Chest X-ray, AP view. Patient: 29 years old, sex F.
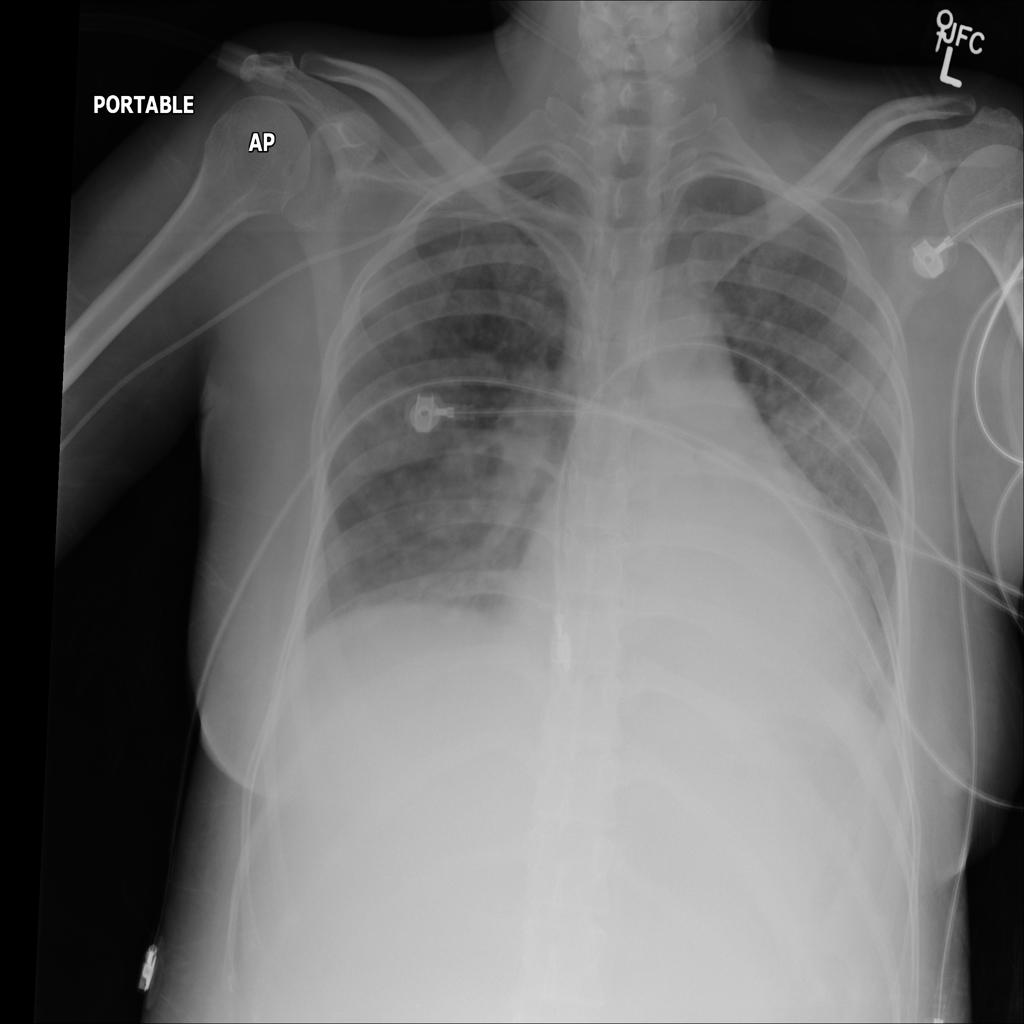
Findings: Atelectasis, Consolidation, Infiltration